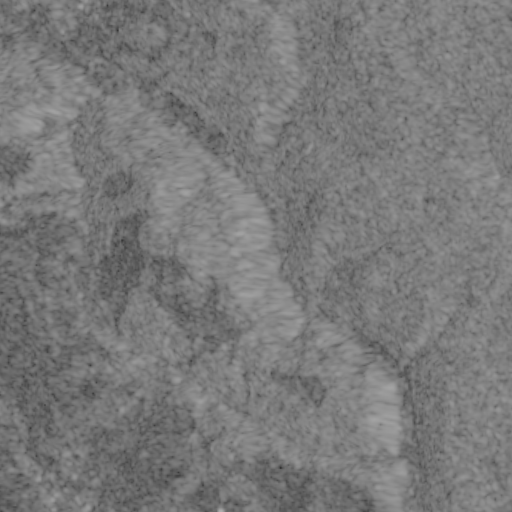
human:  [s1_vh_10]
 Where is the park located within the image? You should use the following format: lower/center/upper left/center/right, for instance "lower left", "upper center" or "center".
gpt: The park is located in the lower center of the image.
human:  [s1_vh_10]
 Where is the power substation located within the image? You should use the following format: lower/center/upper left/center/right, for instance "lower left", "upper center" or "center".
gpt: The power substation is located in the upper left of the image.
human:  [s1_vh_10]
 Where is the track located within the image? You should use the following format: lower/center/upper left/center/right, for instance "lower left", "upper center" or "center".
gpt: There is no track in the image.

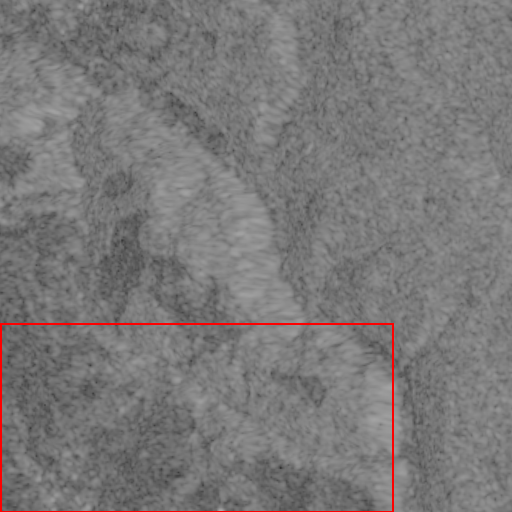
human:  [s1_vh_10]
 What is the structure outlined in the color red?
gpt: The structure outlined in red is a crop field.
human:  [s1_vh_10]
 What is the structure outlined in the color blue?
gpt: There is no blue outline.